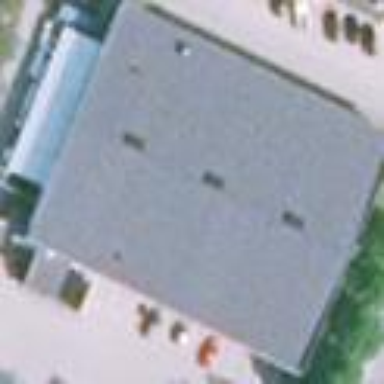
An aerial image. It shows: Supermarket located in building.